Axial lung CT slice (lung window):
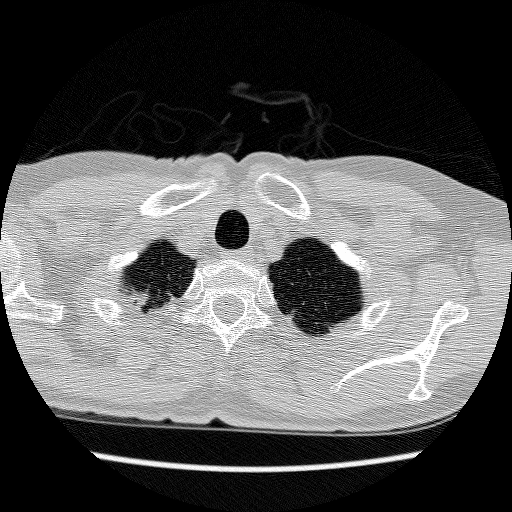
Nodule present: no